Field crop: maize
Growth stage: 2
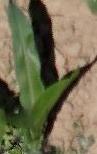
Species: maize